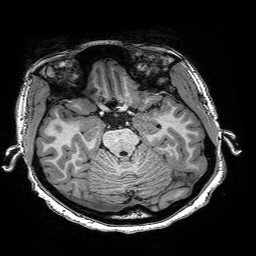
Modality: T1w
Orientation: coronal